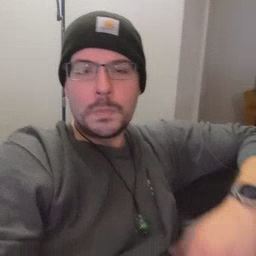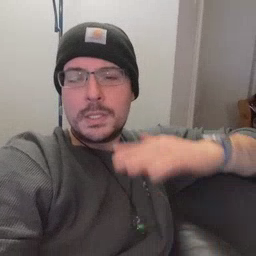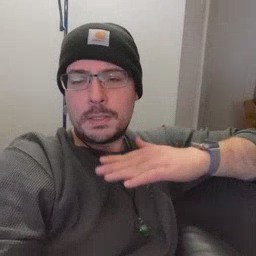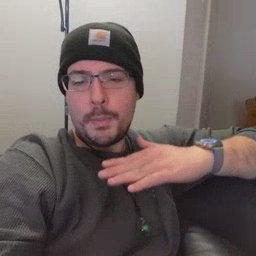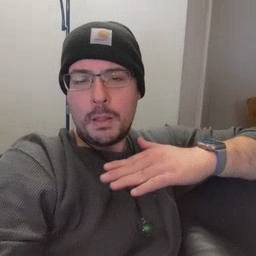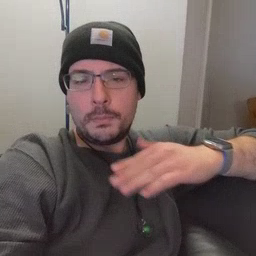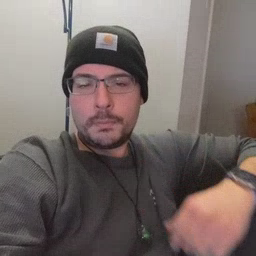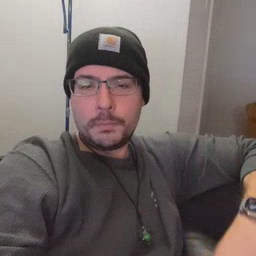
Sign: table